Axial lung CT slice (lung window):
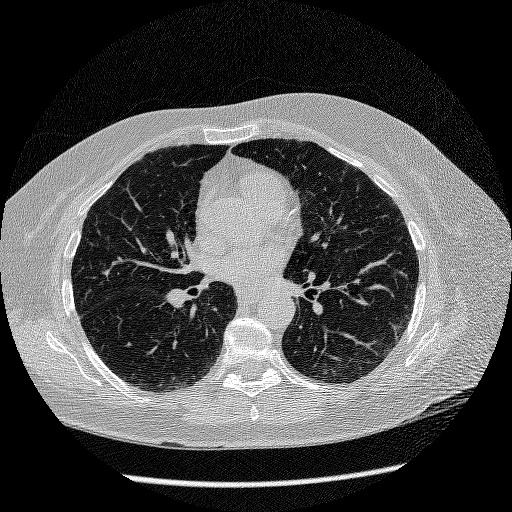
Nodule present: no